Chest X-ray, PA view. Patient: 33 years old, sex M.
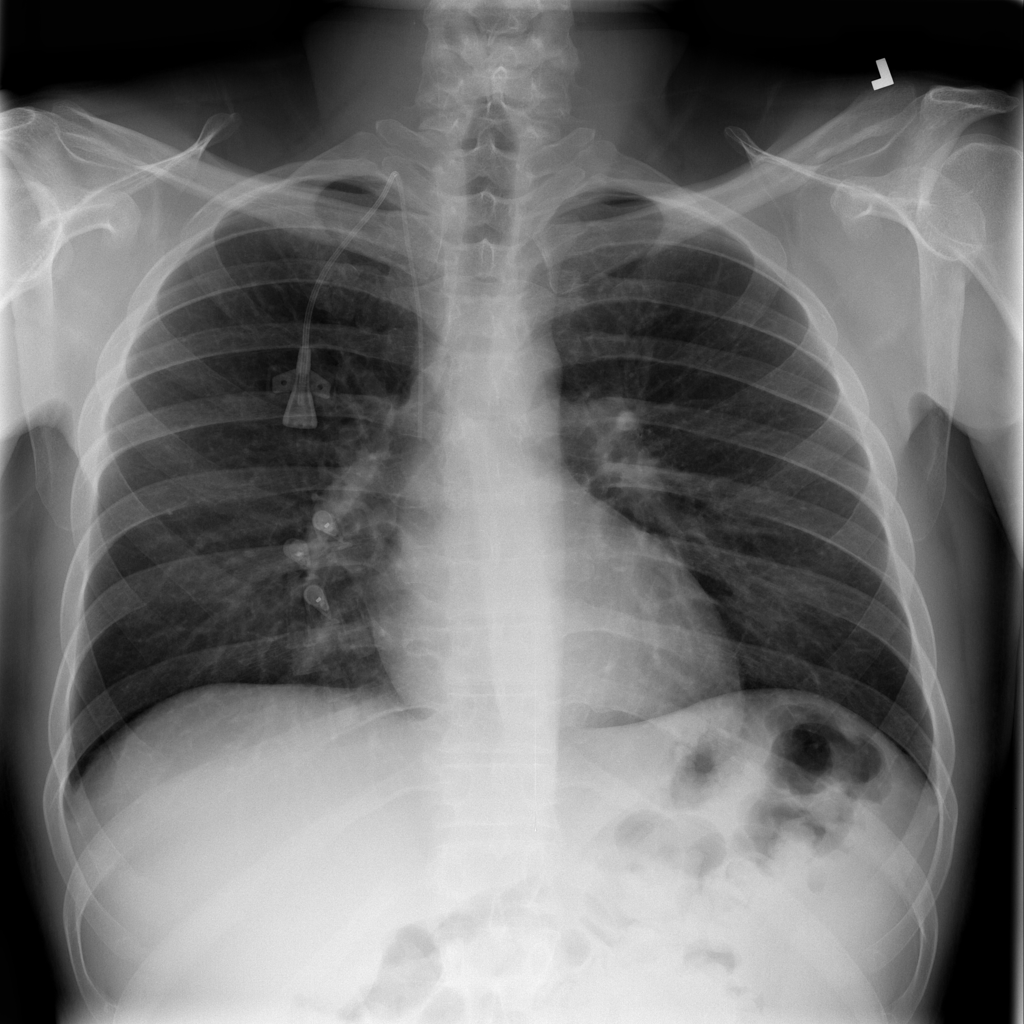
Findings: No Finding